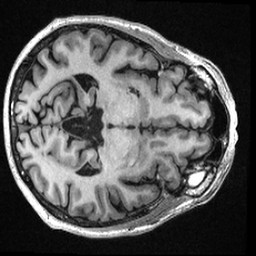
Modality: T1w
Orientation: axial
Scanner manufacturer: ge
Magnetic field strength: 3 T
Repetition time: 0.006736 s
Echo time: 0.002996 s